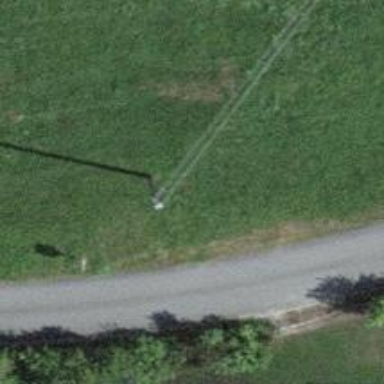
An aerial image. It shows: Utility pole in the area.